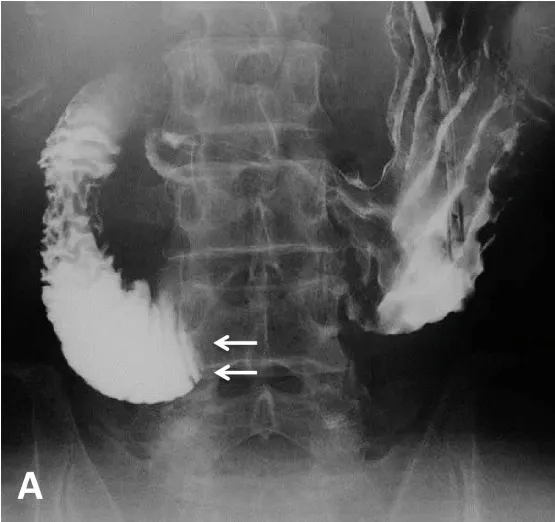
Upper gastrointestinal series. Upper gastrointestinal series in the supine position showed an abrupt cut-off (arrows) at the third portion of the duodenum (A).
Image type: radiology (x_ray)